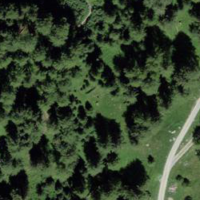
EUNIS habitat code: 43
Species observed at this site:
Corvus corone
Anthus trivialis
Oenanthe oenanthe
Anthus spinoletta
Turdus viscivorus
Buteo buteo
Spinus spinus
Erithacus rubecula
Pica pica
Phoenicurus ochruros
Passer italiae
Falco tinnunculus
Periparus ater
Linaria cannabina
Sturnus vulgaris
Troglodytes troglodytes
Passer domesticus
Fringilla coelebs
Lanius collurio
Regulus ignicapilla
Turdus merula
Columba palumbus
Saxicola rubetra
Parus major
Hirundo rustica
Turdus pilaris
Pyrrhocorax graculus
Motacilla alba
Delichon urbicum